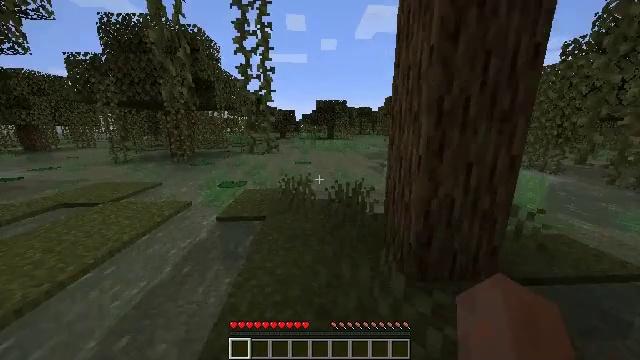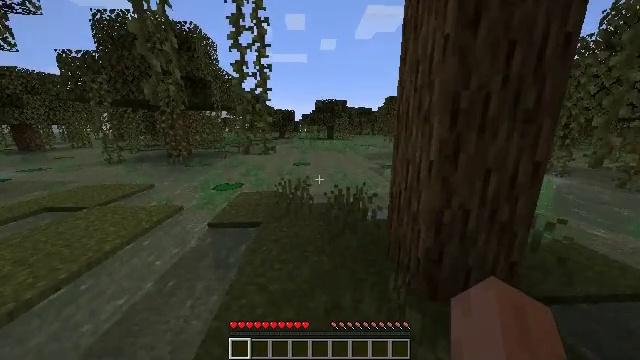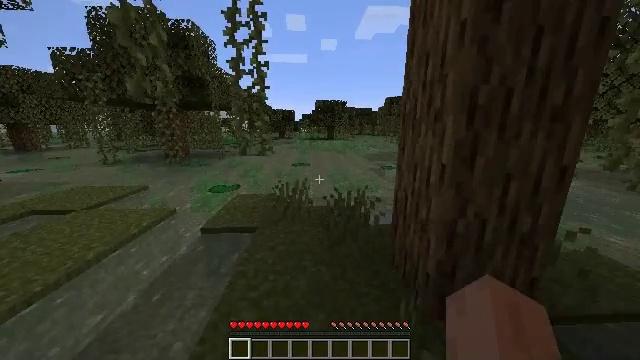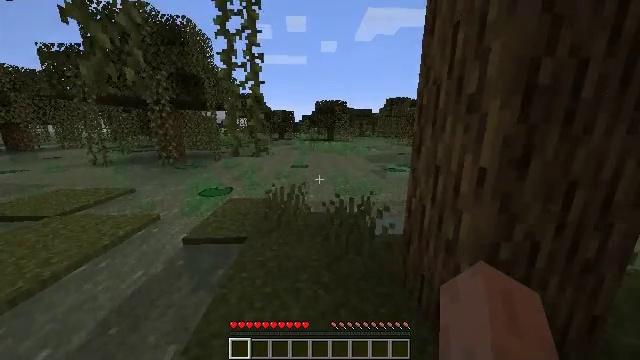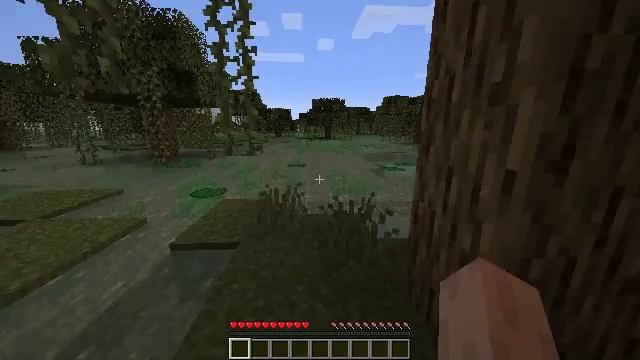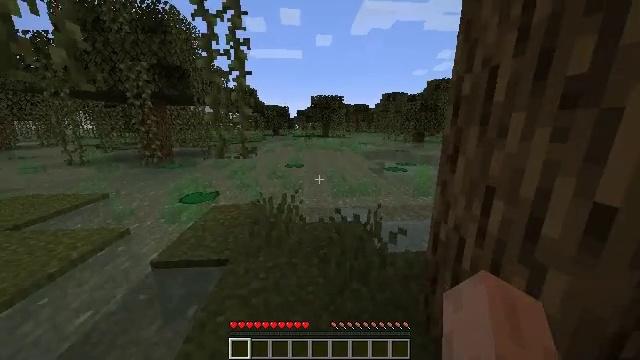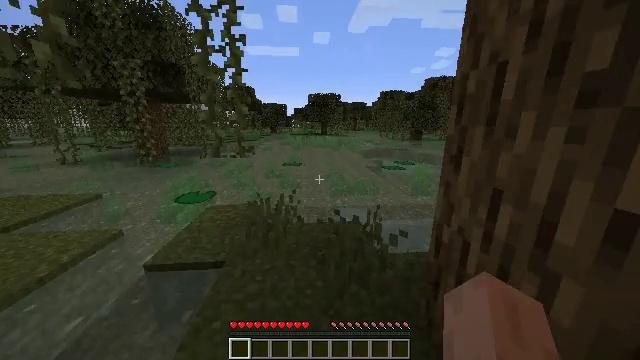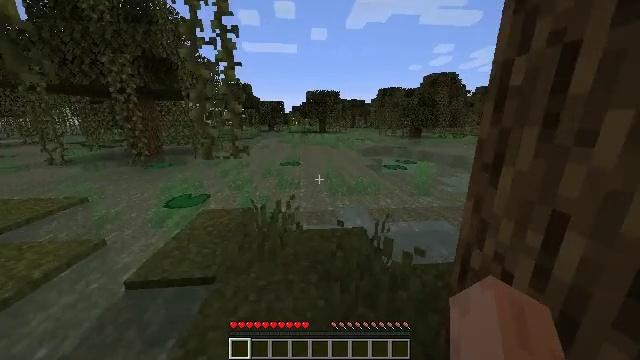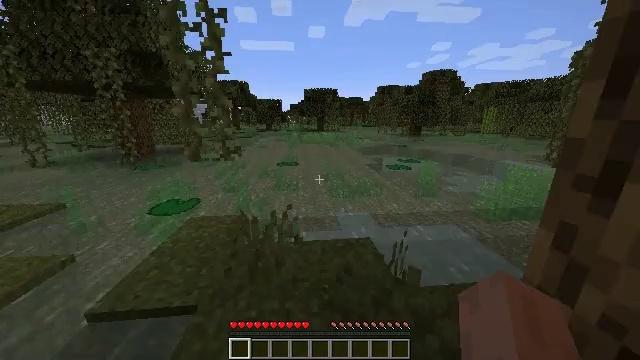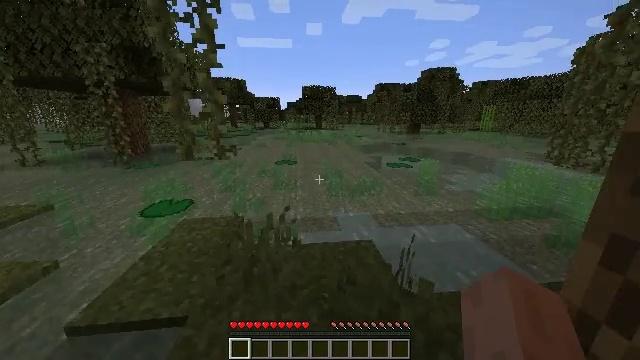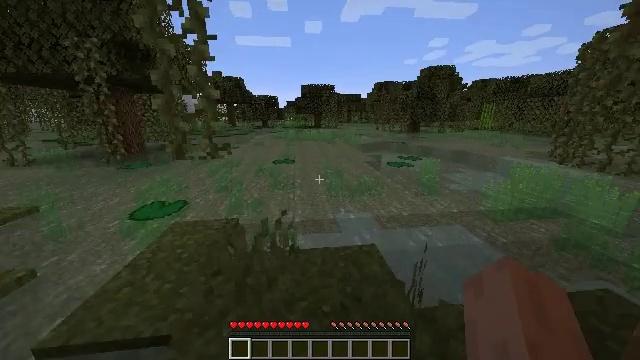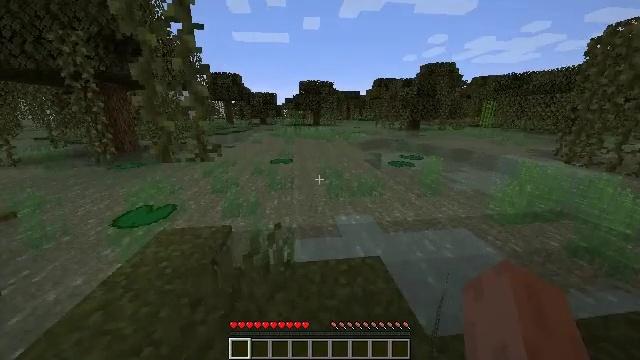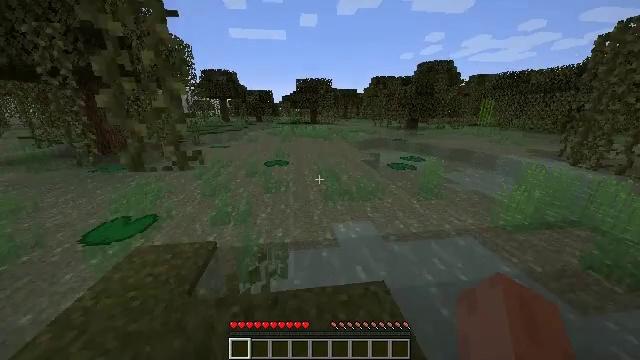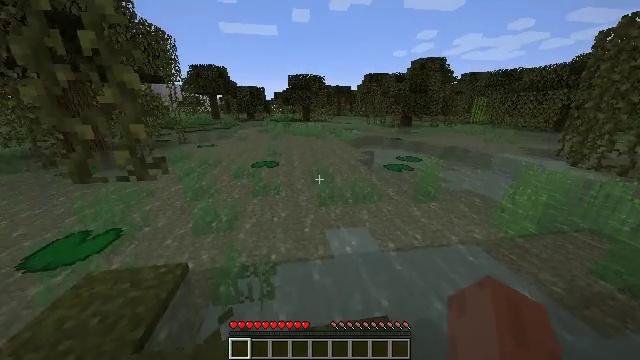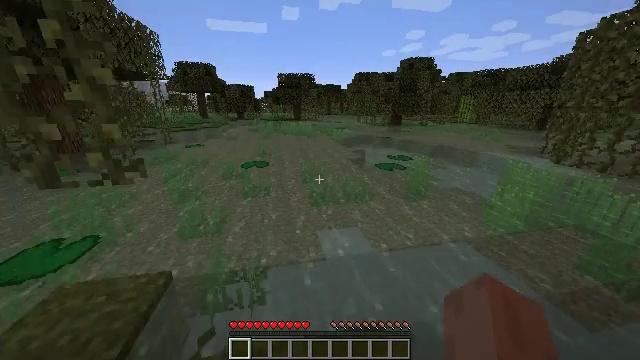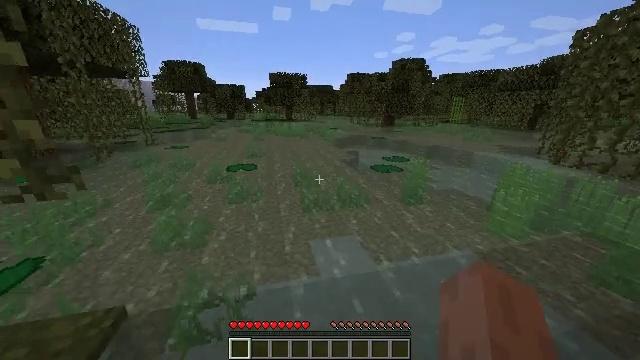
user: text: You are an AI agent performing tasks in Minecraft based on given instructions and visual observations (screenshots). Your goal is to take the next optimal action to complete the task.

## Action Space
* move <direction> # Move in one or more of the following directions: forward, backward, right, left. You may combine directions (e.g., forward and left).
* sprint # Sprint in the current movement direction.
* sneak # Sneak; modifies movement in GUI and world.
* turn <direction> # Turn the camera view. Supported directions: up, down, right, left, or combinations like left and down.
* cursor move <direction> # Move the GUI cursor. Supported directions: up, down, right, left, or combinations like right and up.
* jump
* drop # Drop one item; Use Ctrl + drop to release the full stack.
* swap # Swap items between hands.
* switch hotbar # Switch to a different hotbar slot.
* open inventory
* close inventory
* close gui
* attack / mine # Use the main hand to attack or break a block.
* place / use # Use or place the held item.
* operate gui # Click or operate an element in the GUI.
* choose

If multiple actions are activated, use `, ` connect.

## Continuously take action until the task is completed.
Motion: motion action
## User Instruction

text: Pick up a blue orchid.
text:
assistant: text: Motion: move forward, sprint
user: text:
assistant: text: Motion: move forward, sprint
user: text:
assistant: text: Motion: move forward, sprint
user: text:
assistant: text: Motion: move forward, sprint
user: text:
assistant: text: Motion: move forward, sprint
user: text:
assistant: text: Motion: move forward, sprint
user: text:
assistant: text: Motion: move forward, sprint
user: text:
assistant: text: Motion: move forward, sprint
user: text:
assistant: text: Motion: move forward, sprint
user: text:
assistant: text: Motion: move forward, sprint
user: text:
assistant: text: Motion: move forward, sprint
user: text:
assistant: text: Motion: move forward, sprint
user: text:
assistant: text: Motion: move forward, sprint, turn right
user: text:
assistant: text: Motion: move forward, sprint, turn right
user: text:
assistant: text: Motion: move forward, sprint, turn right
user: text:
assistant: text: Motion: move forward, sprint, turn right
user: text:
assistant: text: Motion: move forward, sprint, turn right
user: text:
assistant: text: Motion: move forward, sprint, turn right
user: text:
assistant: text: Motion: move forward, sprint, turn right
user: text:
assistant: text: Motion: move forward, sprint, turn right, jump
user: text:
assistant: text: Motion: move forward, sprint, turn right, jump
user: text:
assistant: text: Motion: move forward, sprint, jump
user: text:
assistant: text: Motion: move forward, sprint, jump
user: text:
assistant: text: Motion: move forward, sprint, jump
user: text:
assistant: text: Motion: move forward, sprint, jump
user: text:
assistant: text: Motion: move forward, sprint, jump
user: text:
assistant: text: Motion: move forward, sprint, jump
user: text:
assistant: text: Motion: move forward, sprint, jump
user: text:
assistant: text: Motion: move forward, sprint, jump
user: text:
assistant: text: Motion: move forward, sprint, jump